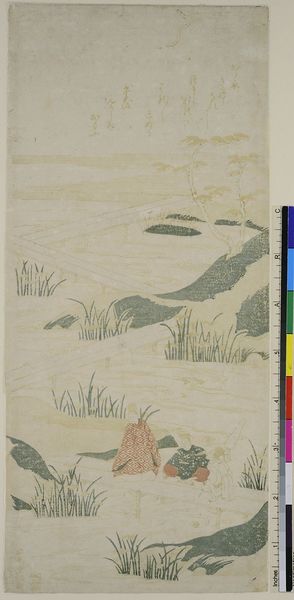
Künstler: Kitao Shigemasa
Standort: Hamburg
Institution: Museum für Kunst und Gewerbe Hamburg
Schlagwörter: bäume, landschaft, teich, grau, orange, skizze, weg, beige, steine, gräser, holzschnitt, gefolge, druckgraphik, druckgrafik, literatur, china, gedicht, prinz, zeit, farbholzschnitt, edo, reproduktionen, dichtkunst, hofhaltung, druckerzeugnisse, brücke, tümpel, königliche, höflinge, narihira